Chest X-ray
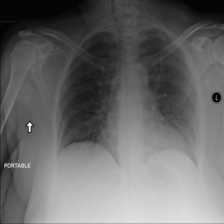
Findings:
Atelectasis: negative
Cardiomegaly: negative
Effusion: negative
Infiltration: negative
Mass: negative
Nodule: negative
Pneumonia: negative
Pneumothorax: negative
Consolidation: negative
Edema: negative
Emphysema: negative
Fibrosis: negative
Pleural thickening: negative
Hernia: negative